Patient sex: M
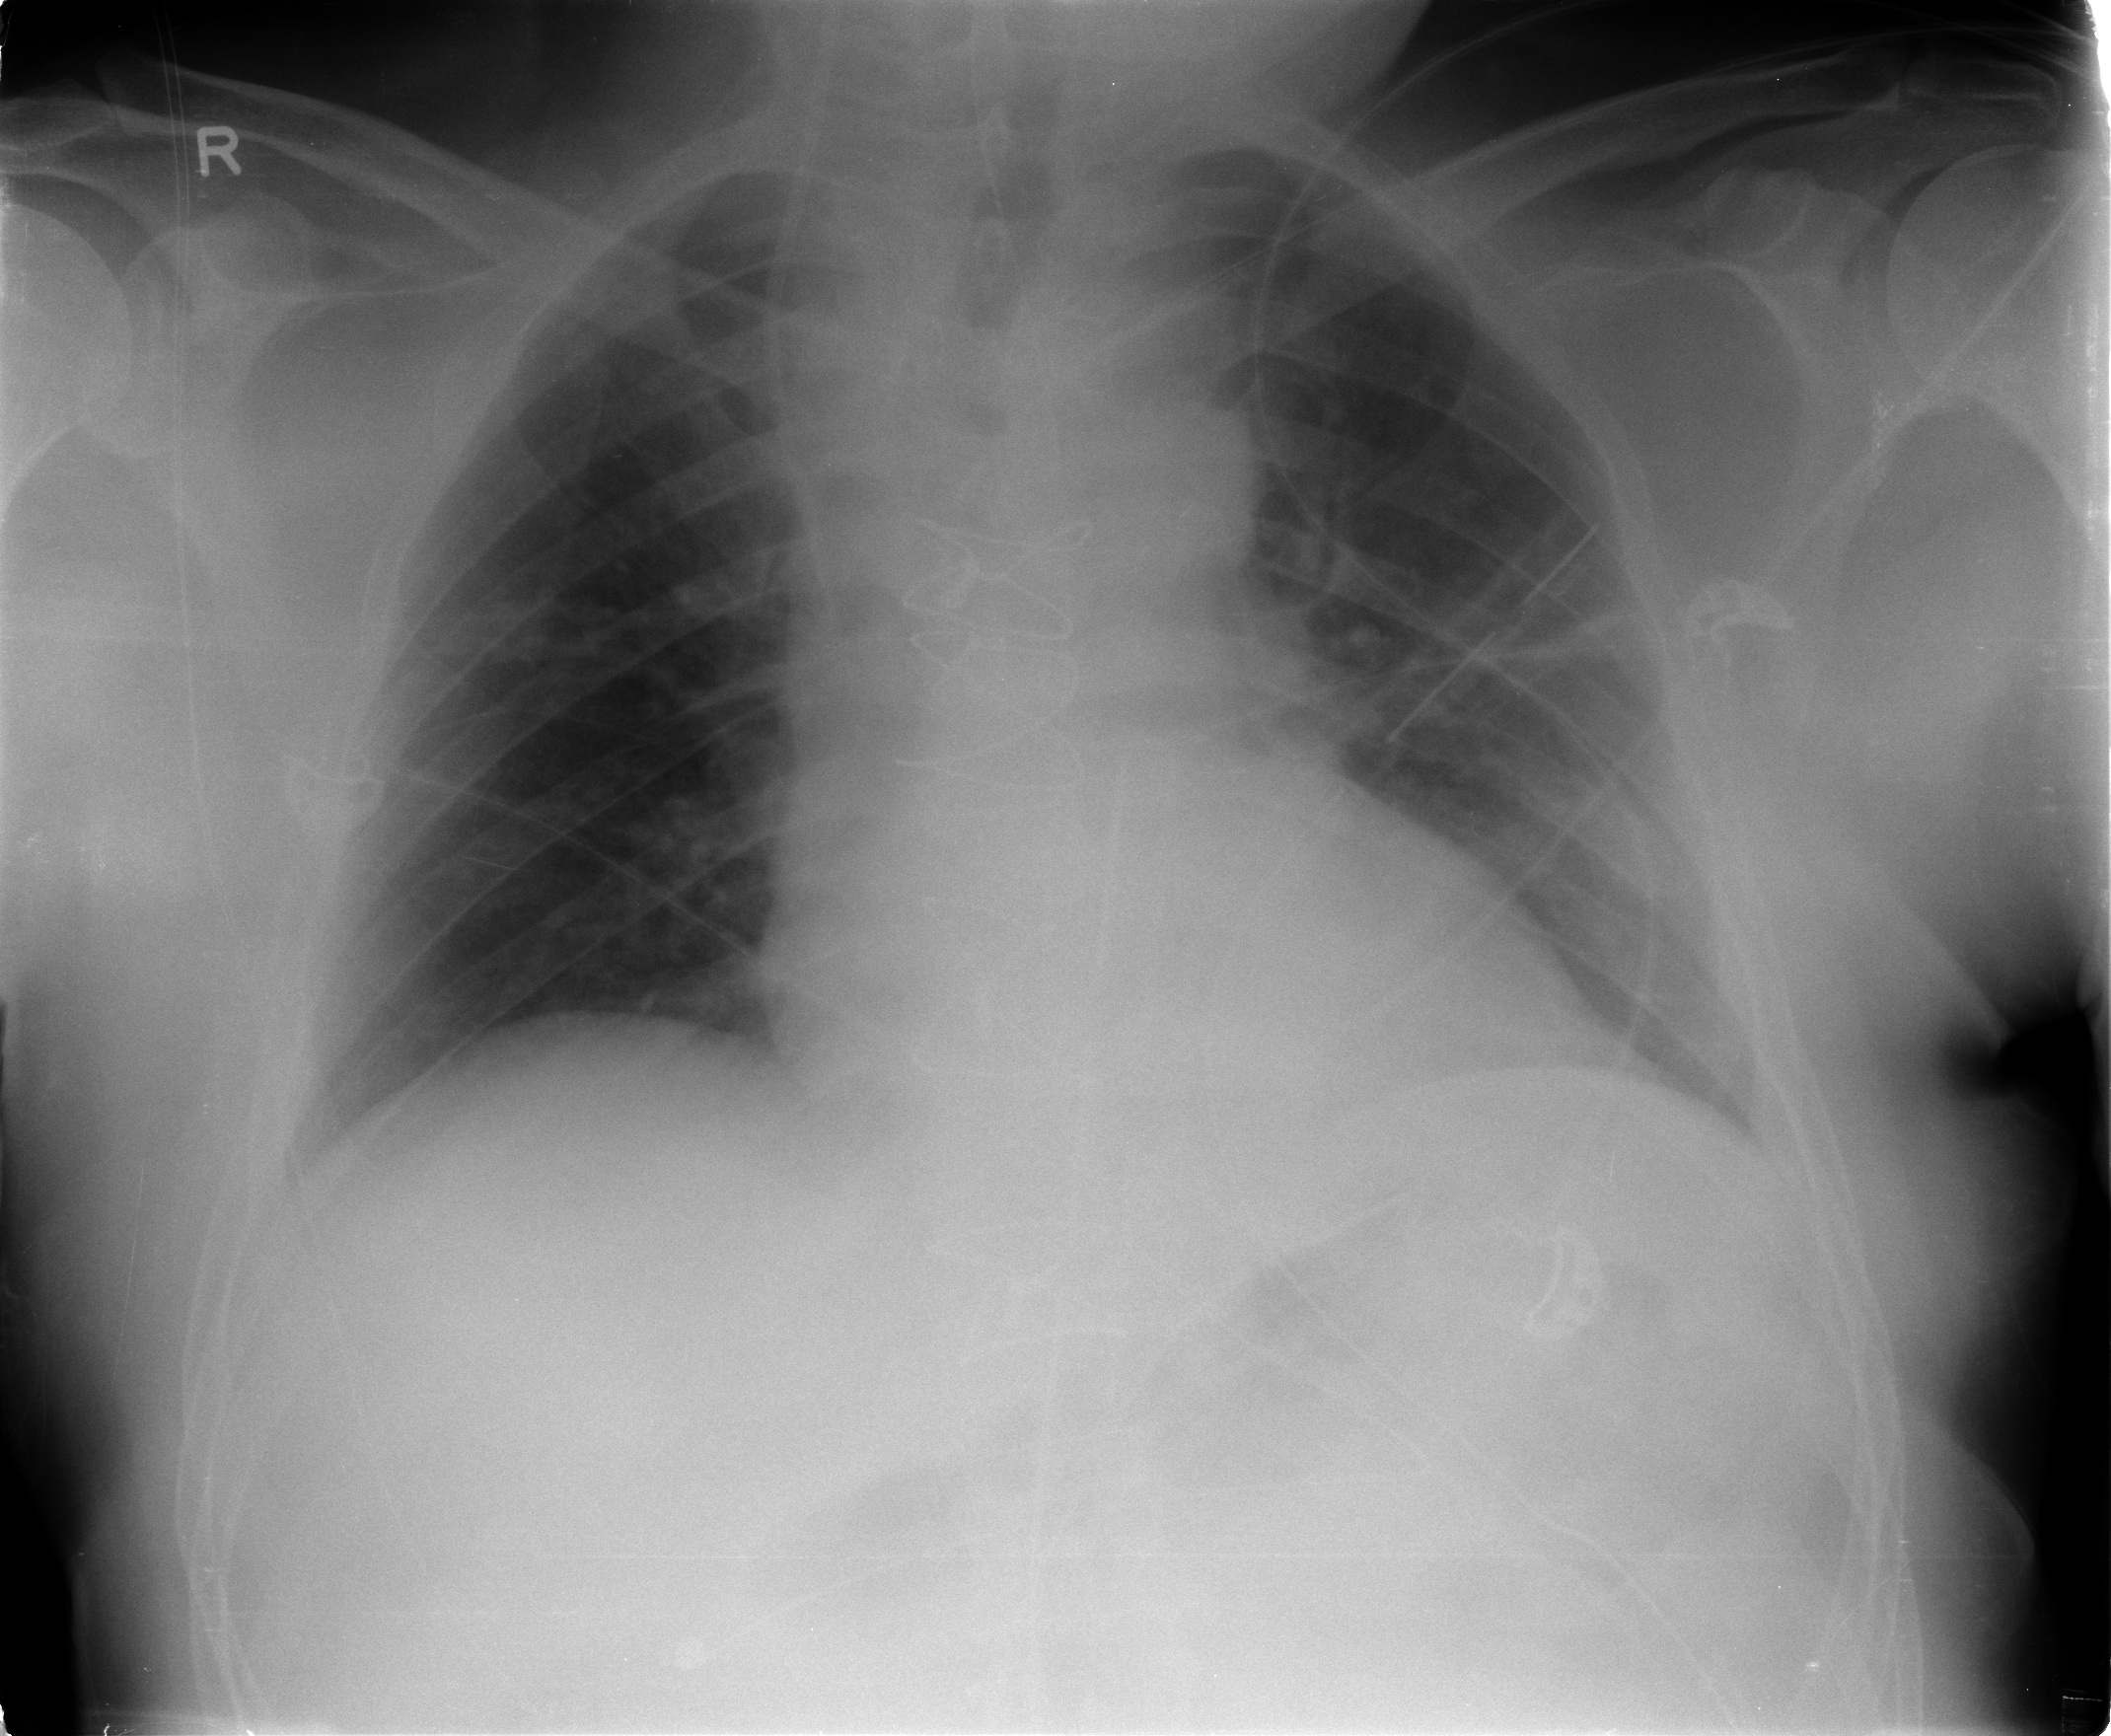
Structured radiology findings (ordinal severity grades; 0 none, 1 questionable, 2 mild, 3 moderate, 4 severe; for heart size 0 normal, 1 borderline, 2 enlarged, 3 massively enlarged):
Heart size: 0
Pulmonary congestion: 0
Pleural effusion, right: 0
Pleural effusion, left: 2
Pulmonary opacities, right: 0
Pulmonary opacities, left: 0
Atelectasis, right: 0
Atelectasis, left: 2